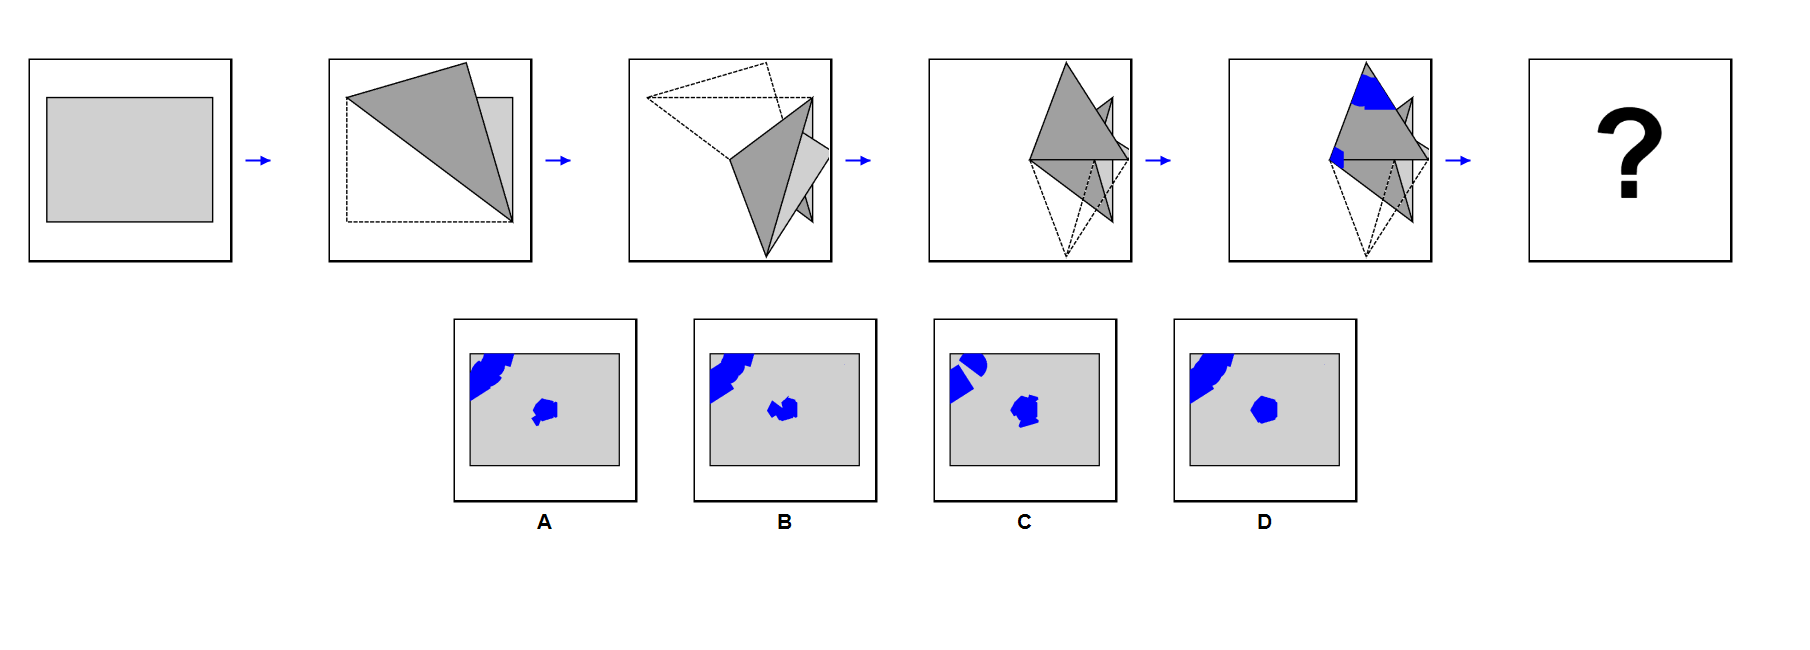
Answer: D